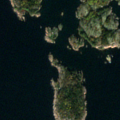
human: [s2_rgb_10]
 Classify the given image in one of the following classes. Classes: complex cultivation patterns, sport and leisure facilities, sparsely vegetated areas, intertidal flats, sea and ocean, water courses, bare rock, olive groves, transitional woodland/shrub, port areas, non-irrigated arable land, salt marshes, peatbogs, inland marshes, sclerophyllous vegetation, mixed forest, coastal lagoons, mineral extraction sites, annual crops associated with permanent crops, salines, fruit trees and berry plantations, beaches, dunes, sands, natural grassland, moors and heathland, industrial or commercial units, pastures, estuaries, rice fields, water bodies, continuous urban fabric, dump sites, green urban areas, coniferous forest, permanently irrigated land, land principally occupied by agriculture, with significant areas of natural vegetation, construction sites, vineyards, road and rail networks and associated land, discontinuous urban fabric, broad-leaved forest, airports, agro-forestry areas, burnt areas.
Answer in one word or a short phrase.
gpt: mixed forest, sea and ocean